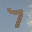
Label: 7